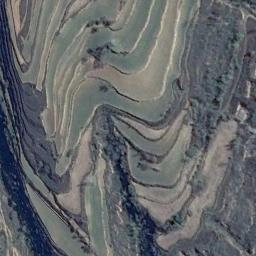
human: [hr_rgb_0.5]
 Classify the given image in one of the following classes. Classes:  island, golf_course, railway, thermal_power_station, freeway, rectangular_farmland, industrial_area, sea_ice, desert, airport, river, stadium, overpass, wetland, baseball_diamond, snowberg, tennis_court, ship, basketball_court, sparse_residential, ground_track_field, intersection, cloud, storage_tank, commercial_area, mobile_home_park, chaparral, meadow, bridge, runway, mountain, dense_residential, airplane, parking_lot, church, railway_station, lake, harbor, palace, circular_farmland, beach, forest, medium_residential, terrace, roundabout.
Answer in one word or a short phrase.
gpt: terrace